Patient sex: F
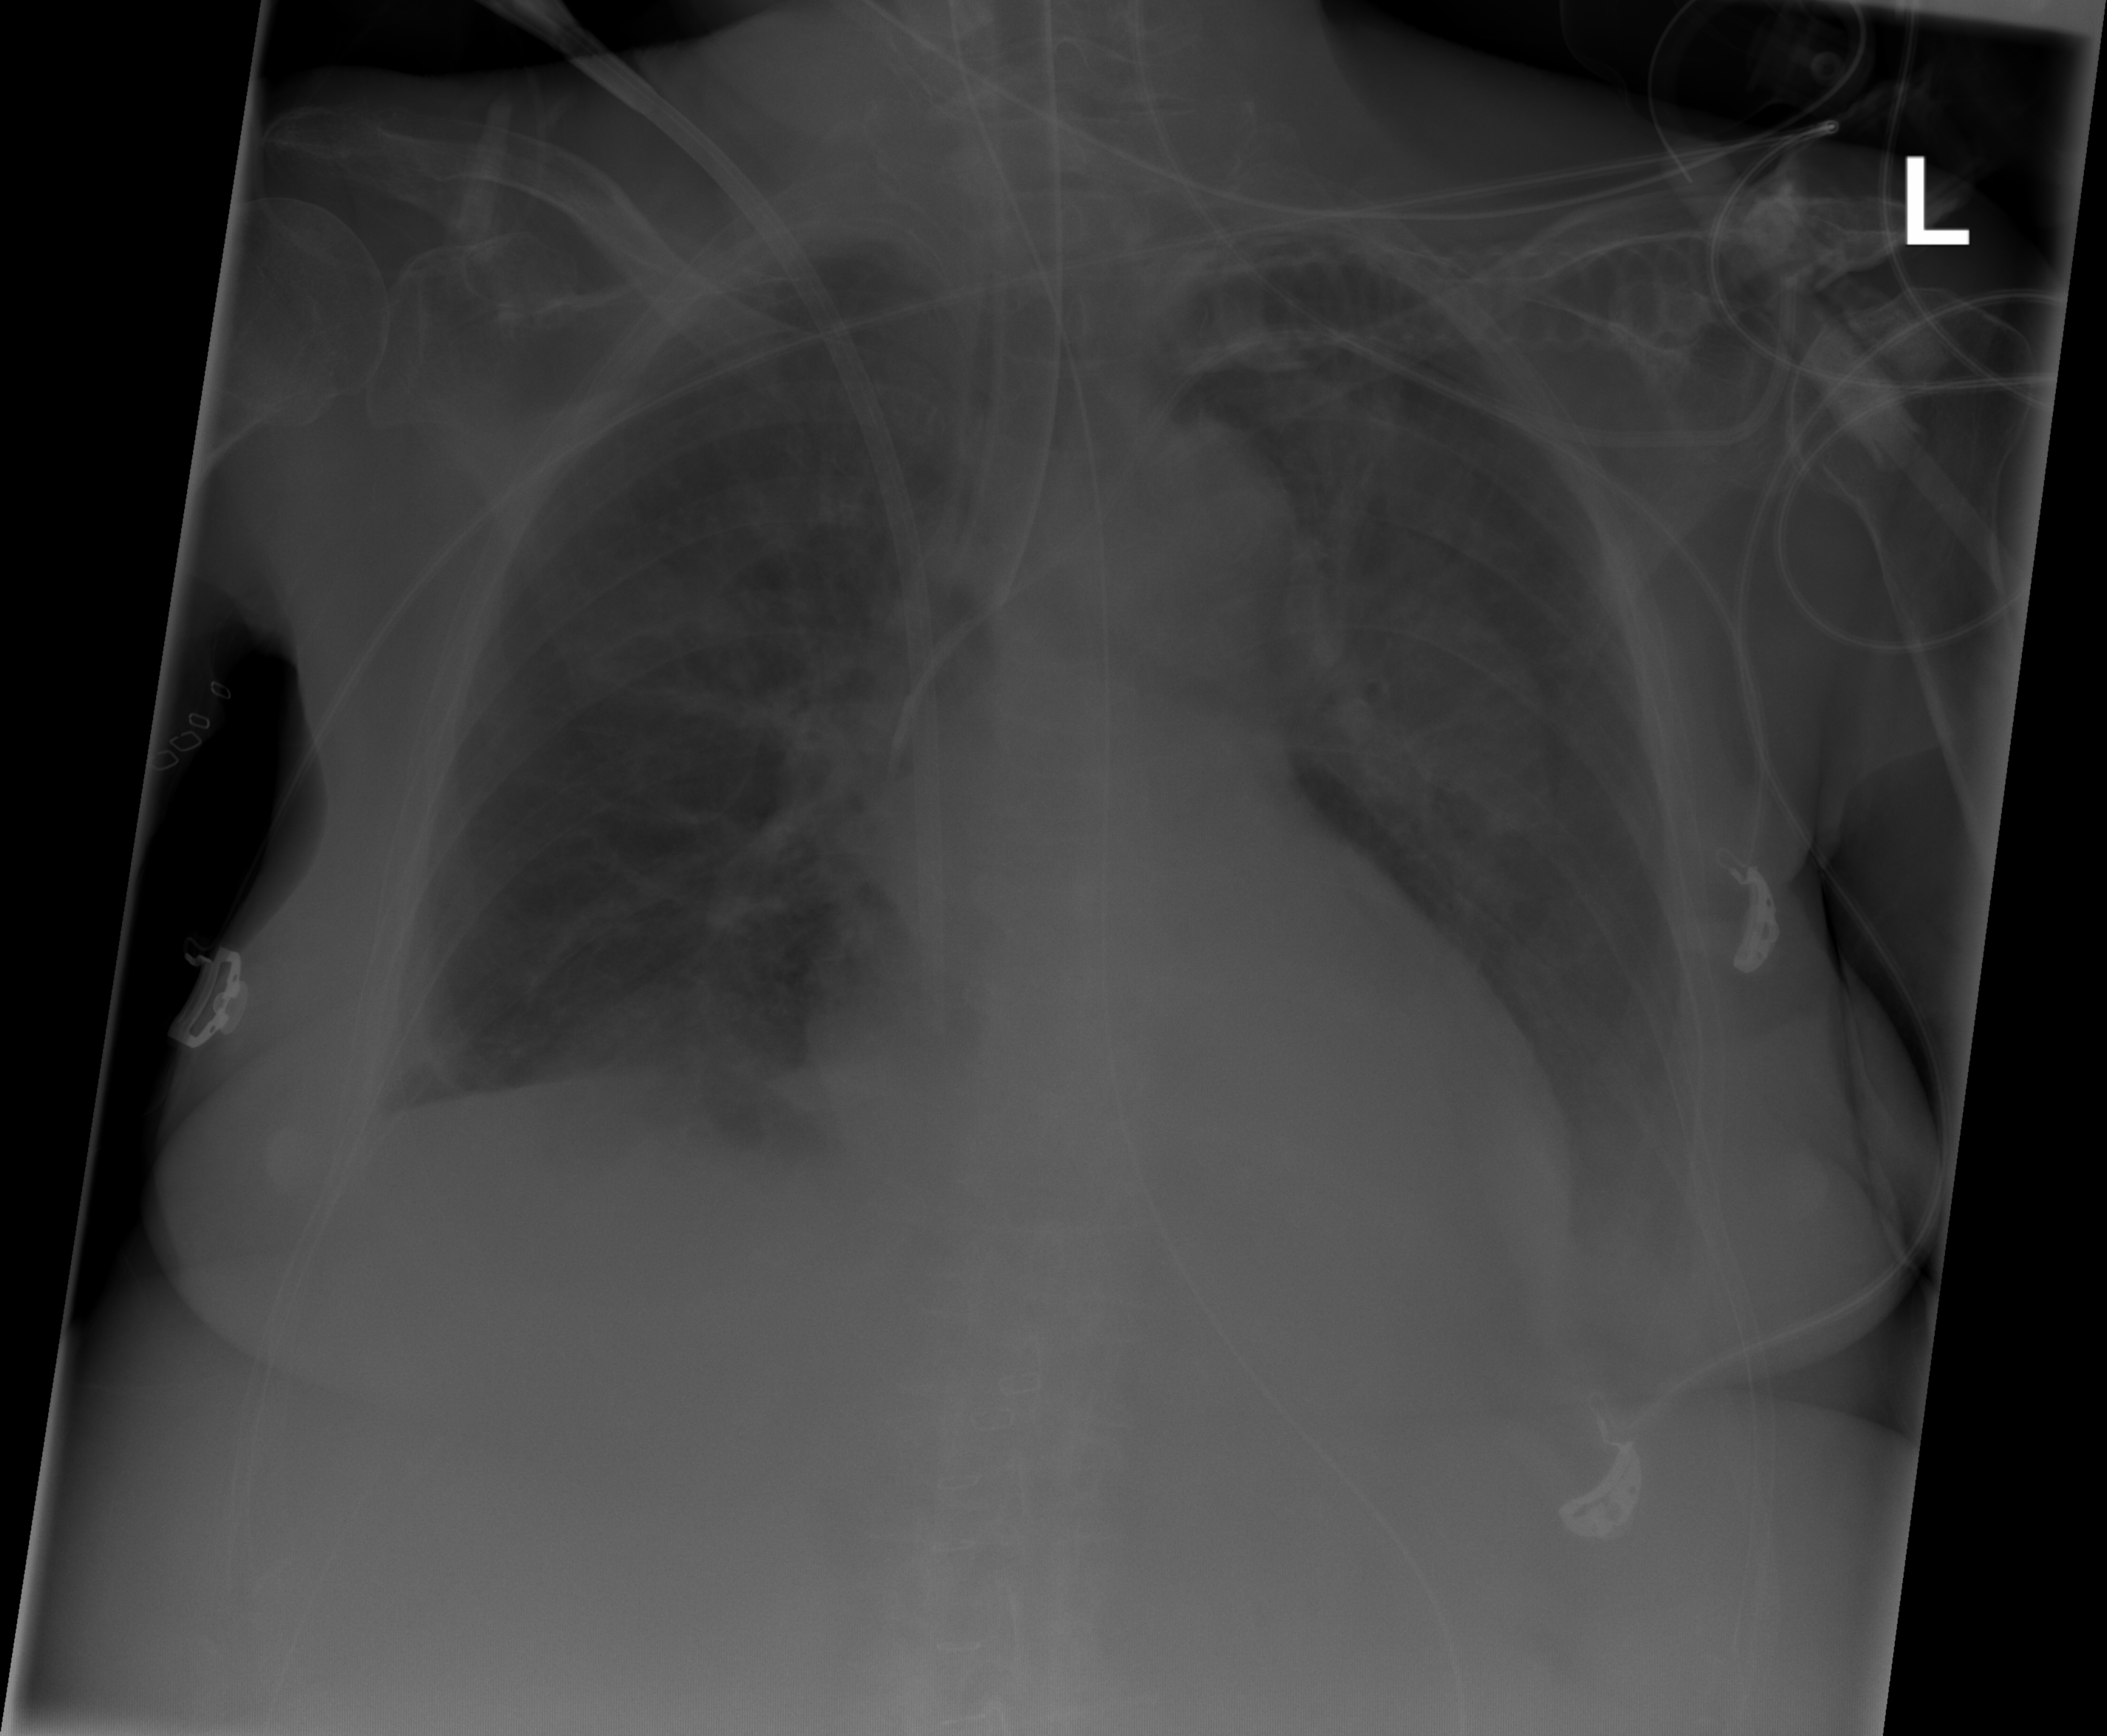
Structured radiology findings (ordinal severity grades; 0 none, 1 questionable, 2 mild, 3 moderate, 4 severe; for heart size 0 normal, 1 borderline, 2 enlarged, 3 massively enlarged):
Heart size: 1
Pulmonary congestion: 1
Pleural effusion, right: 1
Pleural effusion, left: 2
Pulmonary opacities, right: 2
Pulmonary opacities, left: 2
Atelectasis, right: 1
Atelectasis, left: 1